Interaction volume radius: 10 \u00c5
Interaction volume height: 20 \u00c5
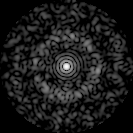
Disorder parameter: 0.819